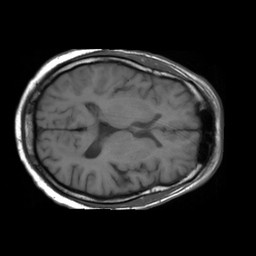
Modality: T1w
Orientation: axial
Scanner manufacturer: philips
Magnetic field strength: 1.5 T
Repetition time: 0.6506 s
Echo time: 0.015 s